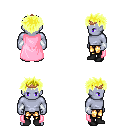
a pixel art fantasy rpg character, male body template, dark elf, purple skin, pink cape, gold greaves, gold bedhead hairstyle, bronze tiara, white cloth bracers, black shoes, four views (front, back, left, right), 2x2 character sprite sheet, small pixel art, hard edges, no anti-aliasing